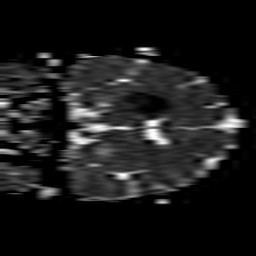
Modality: ADC
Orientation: coronal
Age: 39
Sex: female
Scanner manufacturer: philips
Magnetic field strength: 1.5 T
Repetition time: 3.398 s
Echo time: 0.06922 s